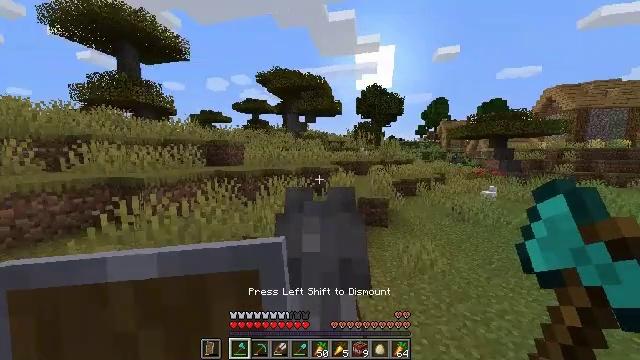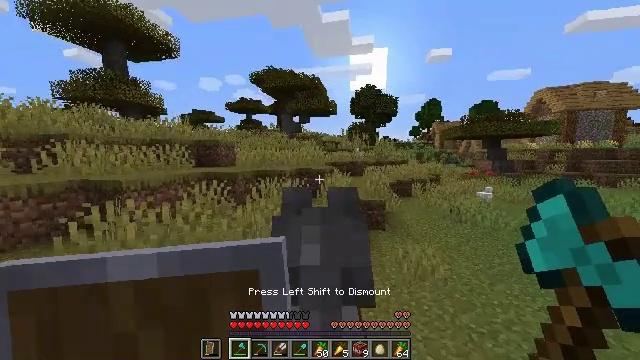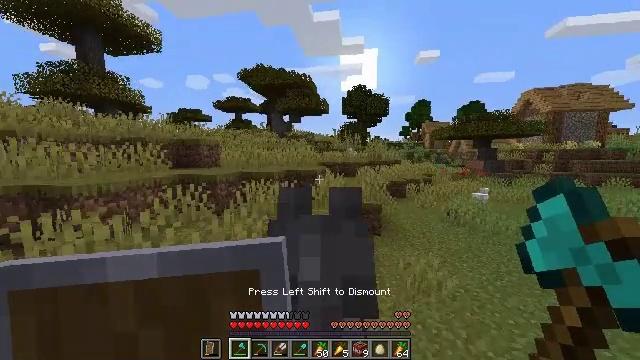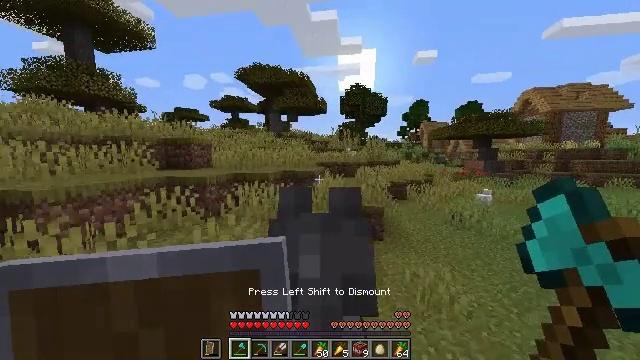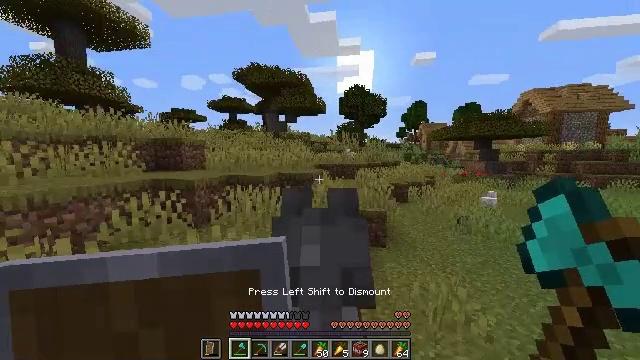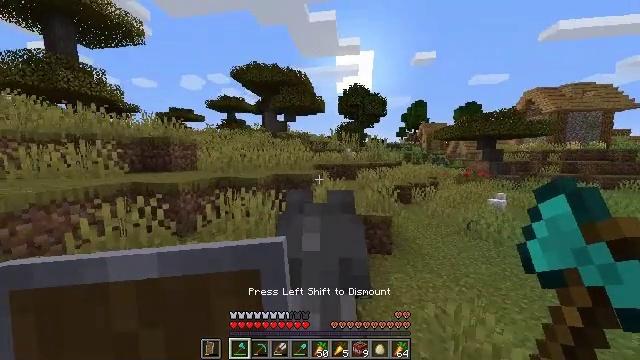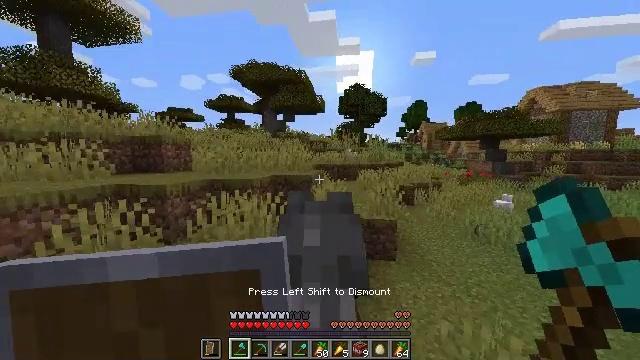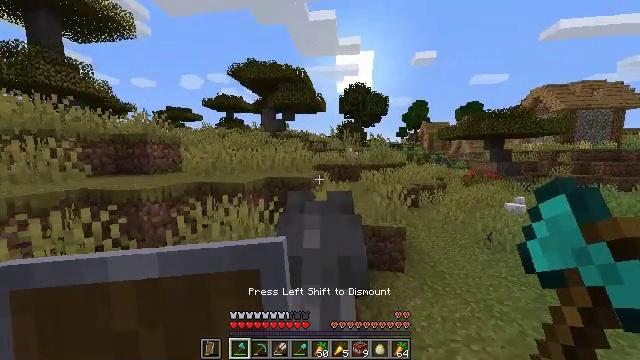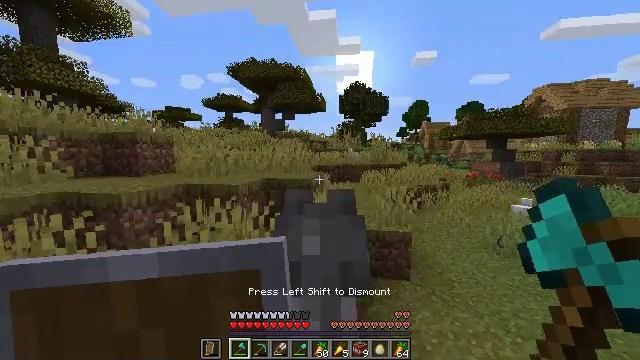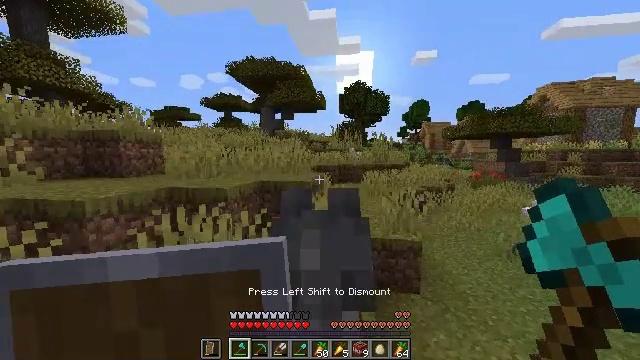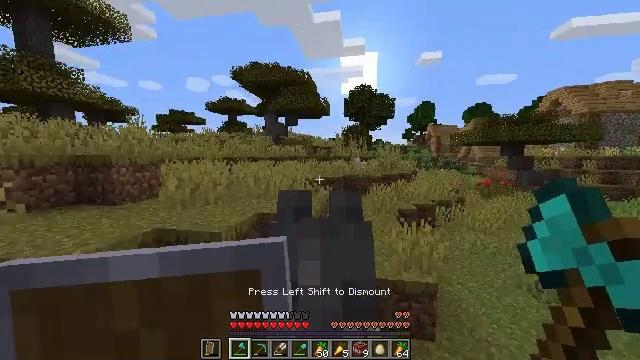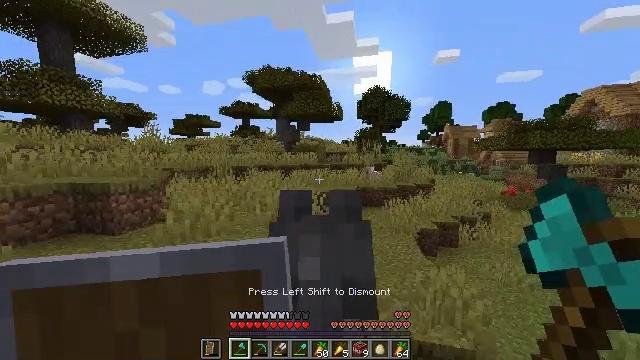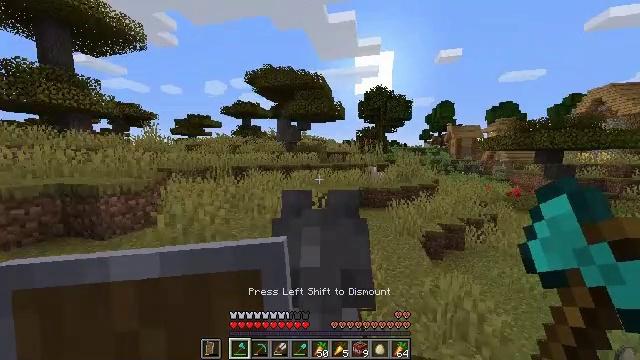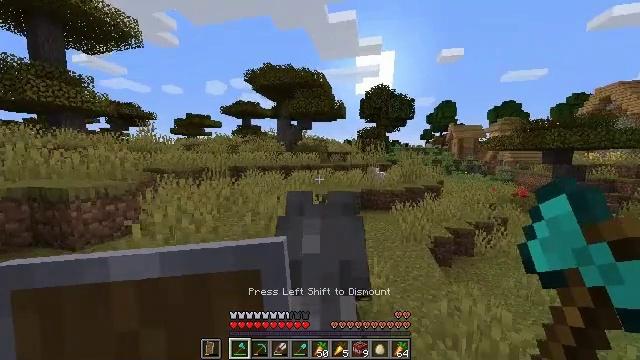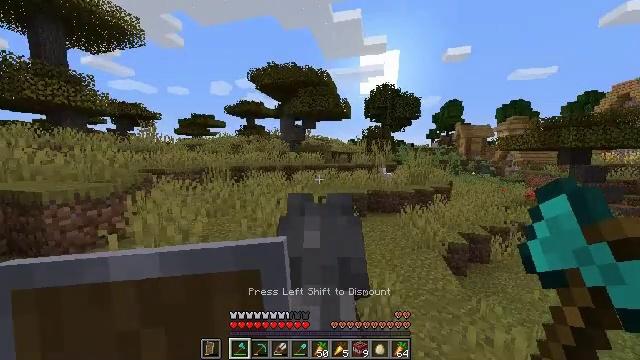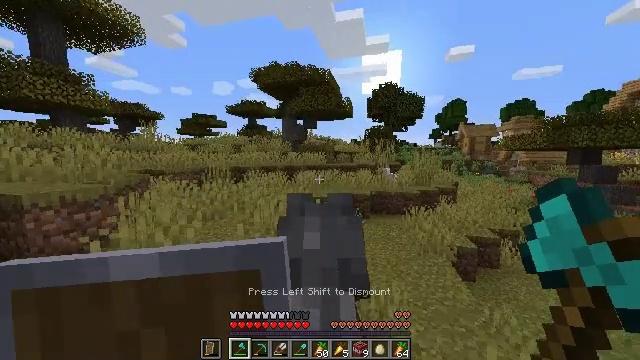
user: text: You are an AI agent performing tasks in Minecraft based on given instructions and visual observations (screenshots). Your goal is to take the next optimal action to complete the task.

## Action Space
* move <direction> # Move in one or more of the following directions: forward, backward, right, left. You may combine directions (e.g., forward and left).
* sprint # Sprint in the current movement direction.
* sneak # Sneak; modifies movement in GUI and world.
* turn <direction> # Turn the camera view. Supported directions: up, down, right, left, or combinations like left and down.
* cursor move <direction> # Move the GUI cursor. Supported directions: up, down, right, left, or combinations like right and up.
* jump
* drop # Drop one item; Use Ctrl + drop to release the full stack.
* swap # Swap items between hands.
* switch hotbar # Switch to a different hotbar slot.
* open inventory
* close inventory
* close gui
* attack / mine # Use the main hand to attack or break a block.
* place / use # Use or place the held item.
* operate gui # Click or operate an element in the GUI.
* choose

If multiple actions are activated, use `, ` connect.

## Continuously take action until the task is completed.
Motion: motion action
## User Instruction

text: Retrieve carrots by attacking the plant.
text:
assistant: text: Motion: move forward, sprint, turn right
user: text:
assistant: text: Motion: move forward, sprint
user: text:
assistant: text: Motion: move forward, sprint
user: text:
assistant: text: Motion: move forward, sprint
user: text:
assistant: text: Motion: move forward, sprint
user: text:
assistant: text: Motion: move forward, sprint
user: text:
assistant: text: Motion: move forward, sprint
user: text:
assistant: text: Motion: move forward, sprint
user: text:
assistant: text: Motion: move forward, sprint
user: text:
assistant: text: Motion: move forward, sprint, turn left
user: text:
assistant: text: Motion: move forward, sprint, turn left
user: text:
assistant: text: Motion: move forward, sprint
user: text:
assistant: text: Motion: move forward, sprint
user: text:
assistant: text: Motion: move forward, sprint, turn left
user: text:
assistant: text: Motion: move forward, sprint
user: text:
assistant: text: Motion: move forward, sprint, turn left
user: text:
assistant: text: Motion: move forward, sprint, turn left
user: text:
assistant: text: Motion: move forward, sprint, turn left
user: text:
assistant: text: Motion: move forward, sprint, turn left
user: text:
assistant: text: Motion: move forward, sprint, turn left
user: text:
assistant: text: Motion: move forward, sprint, turn left
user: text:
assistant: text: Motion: move forward, sprint, turn left
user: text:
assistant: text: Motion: move forward, sprint
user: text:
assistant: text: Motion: move forward, sprint, turn down
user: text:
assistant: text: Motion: move forward, sprint, turn right and down
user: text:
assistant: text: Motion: move forward, sprint, turn down
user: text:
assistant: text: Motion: move forward, sprint
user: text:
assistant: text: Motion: move forward, sprint
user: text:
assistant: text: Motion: move forward, sprint
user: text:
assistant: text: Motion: move forward, sprint